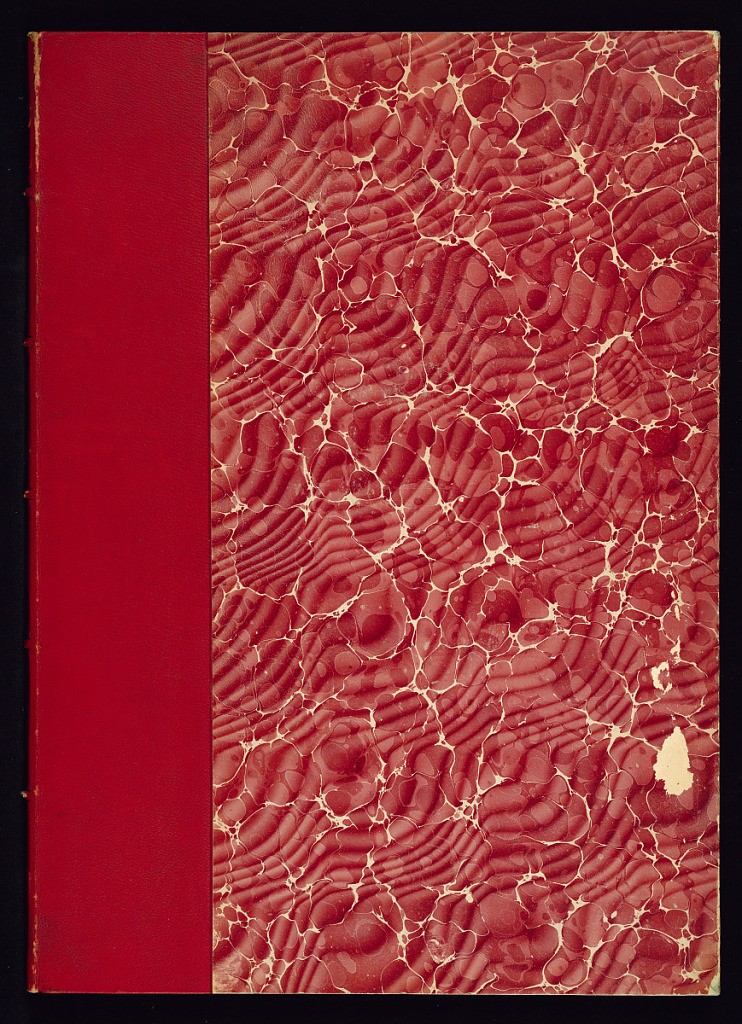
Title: Nouveau Livre de desseins de Portes Cocheres
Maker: Nicolas Guérard, French, ca.1648 – 1719
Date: ca. 1715
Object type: Album
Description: Album of six designs for doors (portes-cochères) featuring ornamental paneling and rococo motifs. Plates are numbered. Quarter binding with marbled paper covers and endpapers with red leather spine. ‘Guerard' lettered in gold on the upper spine.